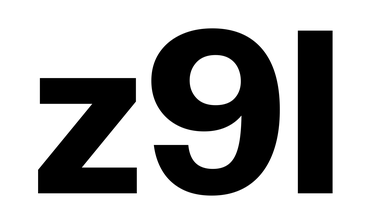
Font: InstrumentSans_Bold